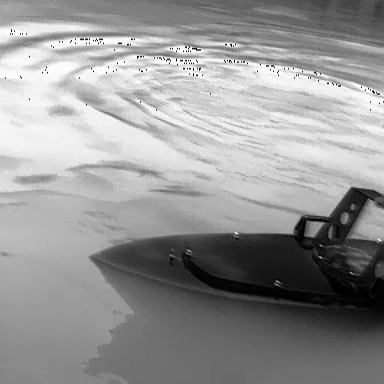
There is a canoe in the infrared image.